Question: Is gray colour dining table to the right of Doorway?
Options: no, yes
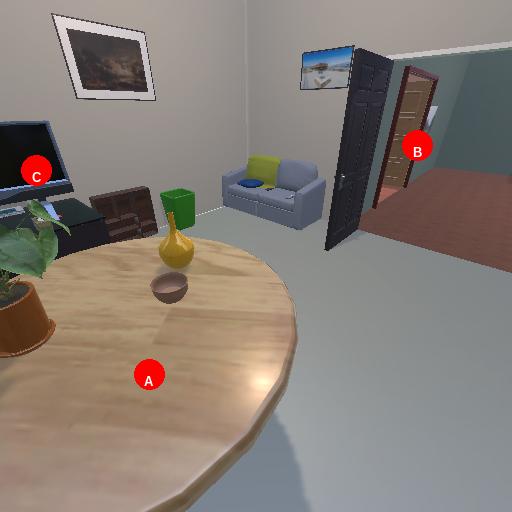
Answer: no